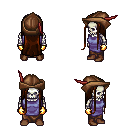
a pixel art fantasy rpg character, male body template, skeleton, chain tabard jacket, robe skirt, brown extra-long hairstyle, leather cap, gold gloves, brown shoes, four views (front, back, left, right), 2x2 character sprite sheet, small pixel art, hard edges, no anti-aliasing